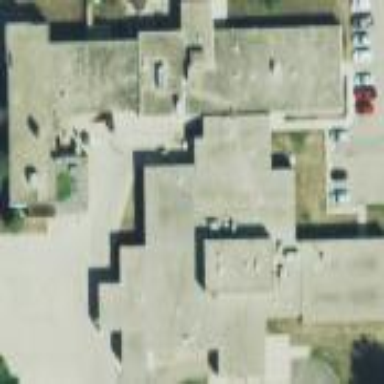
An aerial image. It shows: Hospital building.